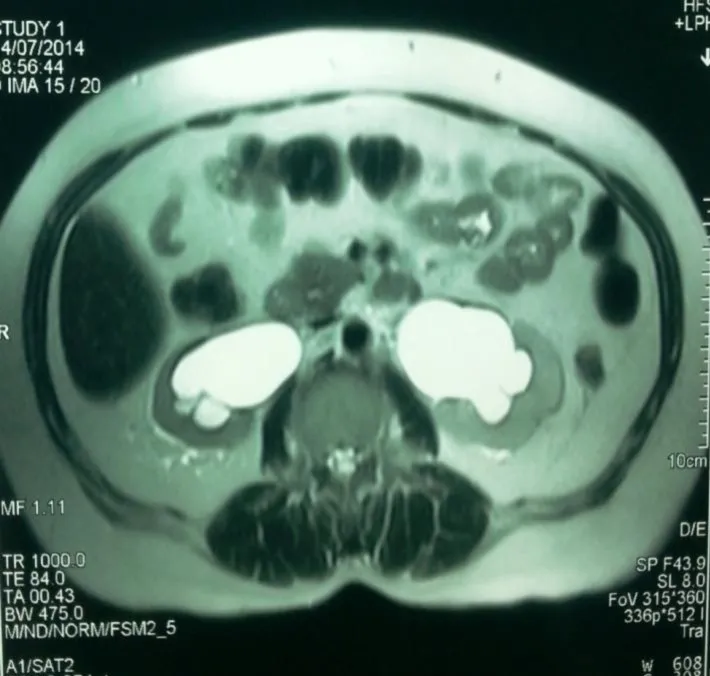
50-year-old female patient with invasive lobular breast carcinoma metastatic to the urinary bladder. Contrast Enhanced MRI image of the pelvis, axial reconstruction demonstrating: bilateral hydronephrosis.
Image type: radiology (mri)